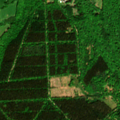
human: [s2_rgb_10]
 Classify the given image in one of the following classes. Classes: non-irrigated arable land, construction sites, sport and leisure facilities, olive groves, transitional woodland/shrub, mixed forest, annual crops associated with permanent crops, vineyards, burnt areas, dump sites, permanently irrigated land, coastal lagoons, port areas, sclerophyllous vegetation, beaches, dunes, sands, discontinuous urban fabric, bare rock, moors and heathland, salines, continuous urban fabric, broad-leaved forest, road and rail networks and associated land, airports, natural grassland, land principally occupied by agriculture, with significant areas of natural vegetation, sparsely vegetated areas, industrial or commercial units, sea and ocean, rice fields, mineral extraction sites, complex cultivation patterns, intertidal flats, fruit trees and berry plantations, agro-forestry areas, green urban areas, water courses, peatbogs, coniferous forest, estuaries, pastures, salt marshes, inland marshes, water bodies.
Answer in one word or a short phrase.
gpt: discontinuous urban fabric, pastures, broad-leaved forest, coniferous forest, mixed forest